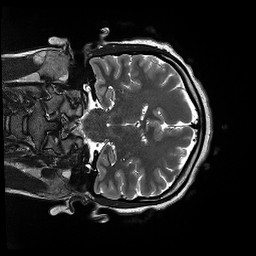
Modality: T2w
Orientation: coronal
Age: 18
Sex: female
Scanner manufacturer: siemens
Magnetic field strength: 3 T
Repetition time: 13.52 s
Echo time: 0.088 s